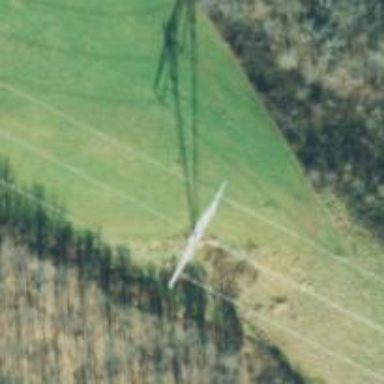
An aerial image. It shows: Lattice structure tower used for power distribution.